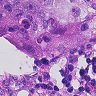
Metastatic tissue present: yes